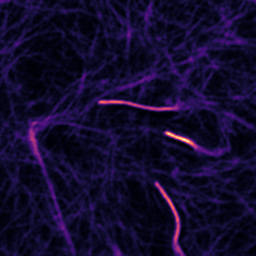
Label: Super-resolution F-actin image